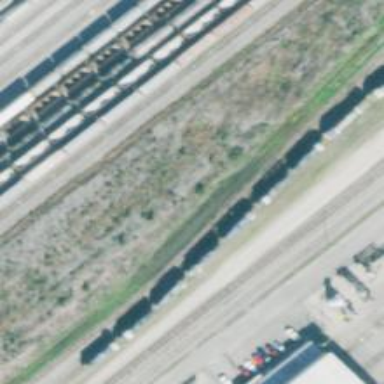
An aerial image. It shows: Abandoned railway yard.